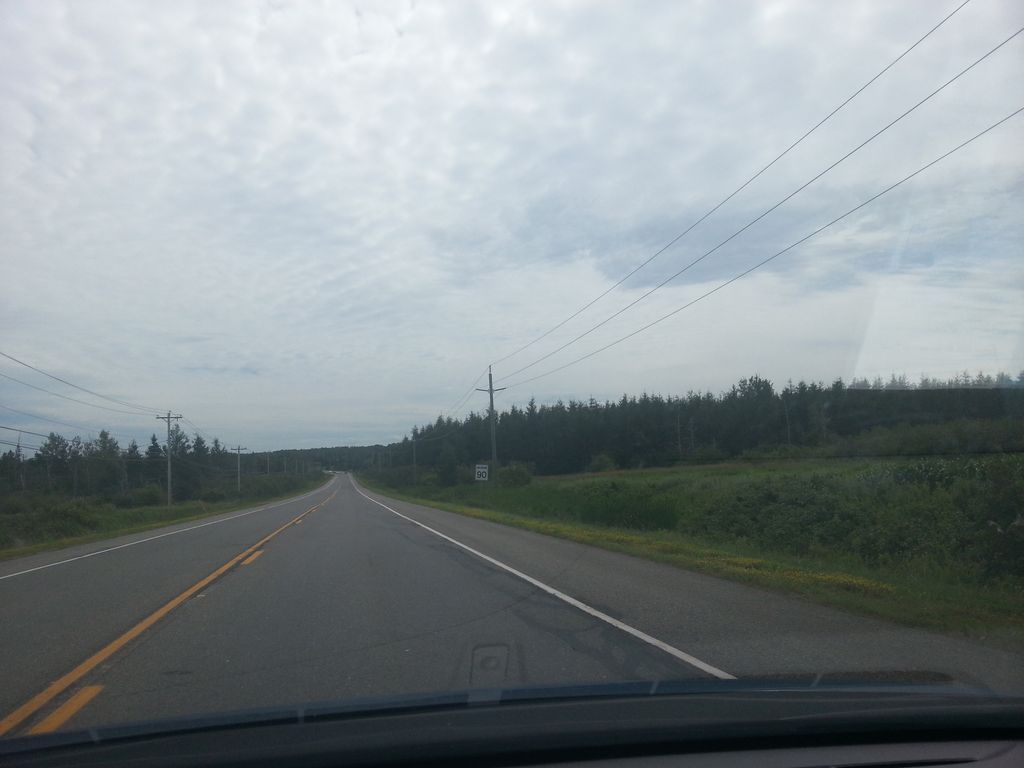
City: charlottetown